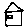
Label: house